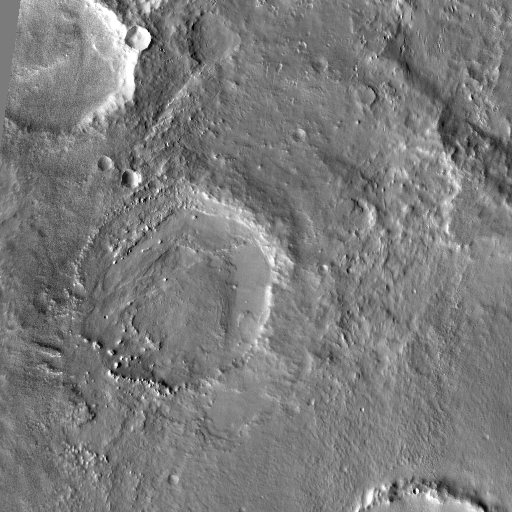
Crater classes present: Background, Other, Buried, Secondary